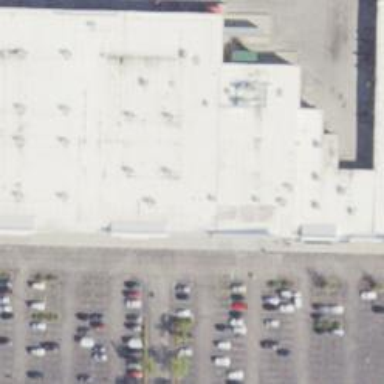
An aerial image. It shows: Supermarket.